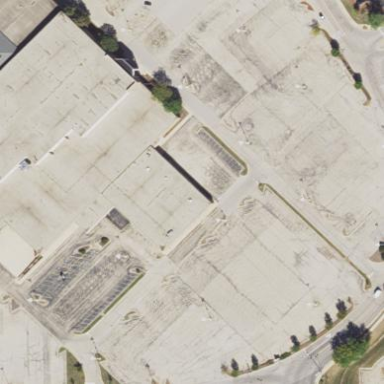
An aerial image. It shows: Retail building.